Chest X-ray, PA view. Patient: 40 years old, sex M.
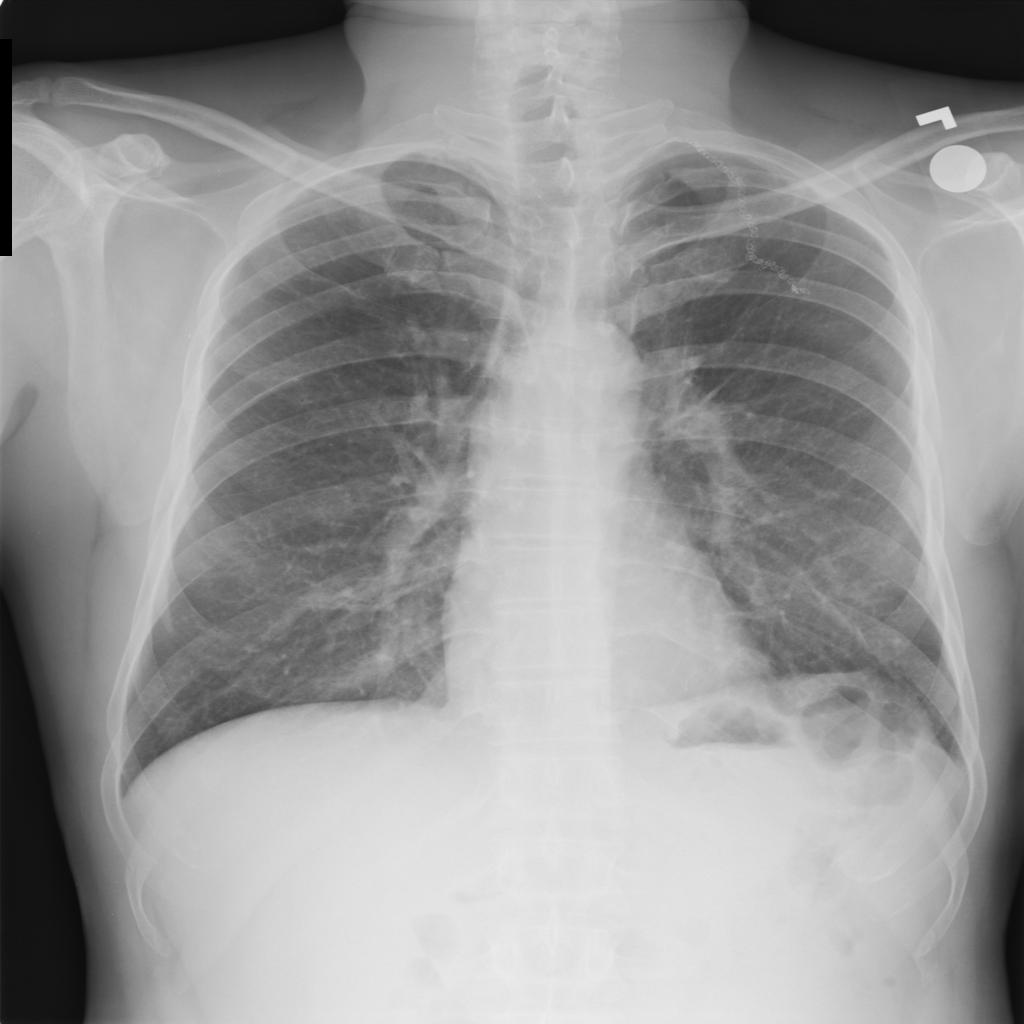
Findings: Fibrosis